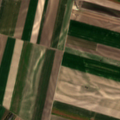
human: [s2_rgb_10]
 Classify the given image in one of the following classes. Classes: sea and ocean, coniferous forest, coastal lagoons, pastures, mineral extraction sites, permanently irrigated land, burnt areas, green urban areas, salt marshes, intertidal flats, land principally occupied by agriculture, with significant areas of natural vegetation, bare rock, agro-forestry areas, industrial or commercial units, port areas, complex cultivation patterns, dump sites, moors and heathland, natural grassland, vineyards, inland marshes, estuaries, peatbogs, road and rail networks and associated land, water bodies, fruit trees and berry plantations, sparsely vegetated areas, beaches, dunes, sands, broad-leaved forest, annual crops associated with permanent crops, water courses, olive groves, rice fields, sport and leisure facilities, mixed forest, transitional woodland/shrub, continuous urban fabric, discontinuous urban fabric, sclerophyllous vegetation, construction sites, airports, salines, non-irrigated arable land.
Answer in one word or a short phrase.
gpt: discontinuous urban fabric, non-irrigated arable land